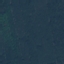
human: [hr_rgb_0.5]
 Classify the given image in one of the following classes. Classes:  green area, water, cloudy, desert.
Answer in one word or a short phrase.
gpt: green area